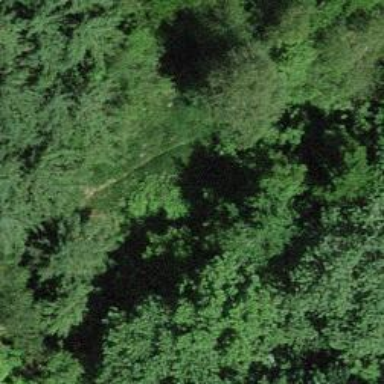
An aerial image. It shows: Path.